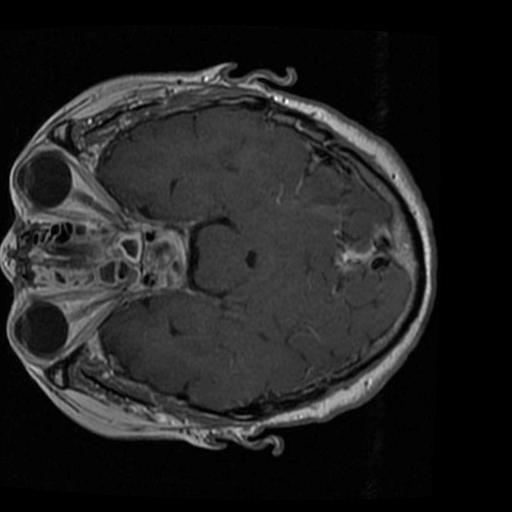
Label: brain_tumor